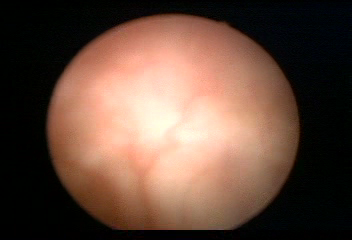
Modality: WLC
Class: Normal mucosa
Bladder cancer association: No